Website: lowes
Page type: review-order
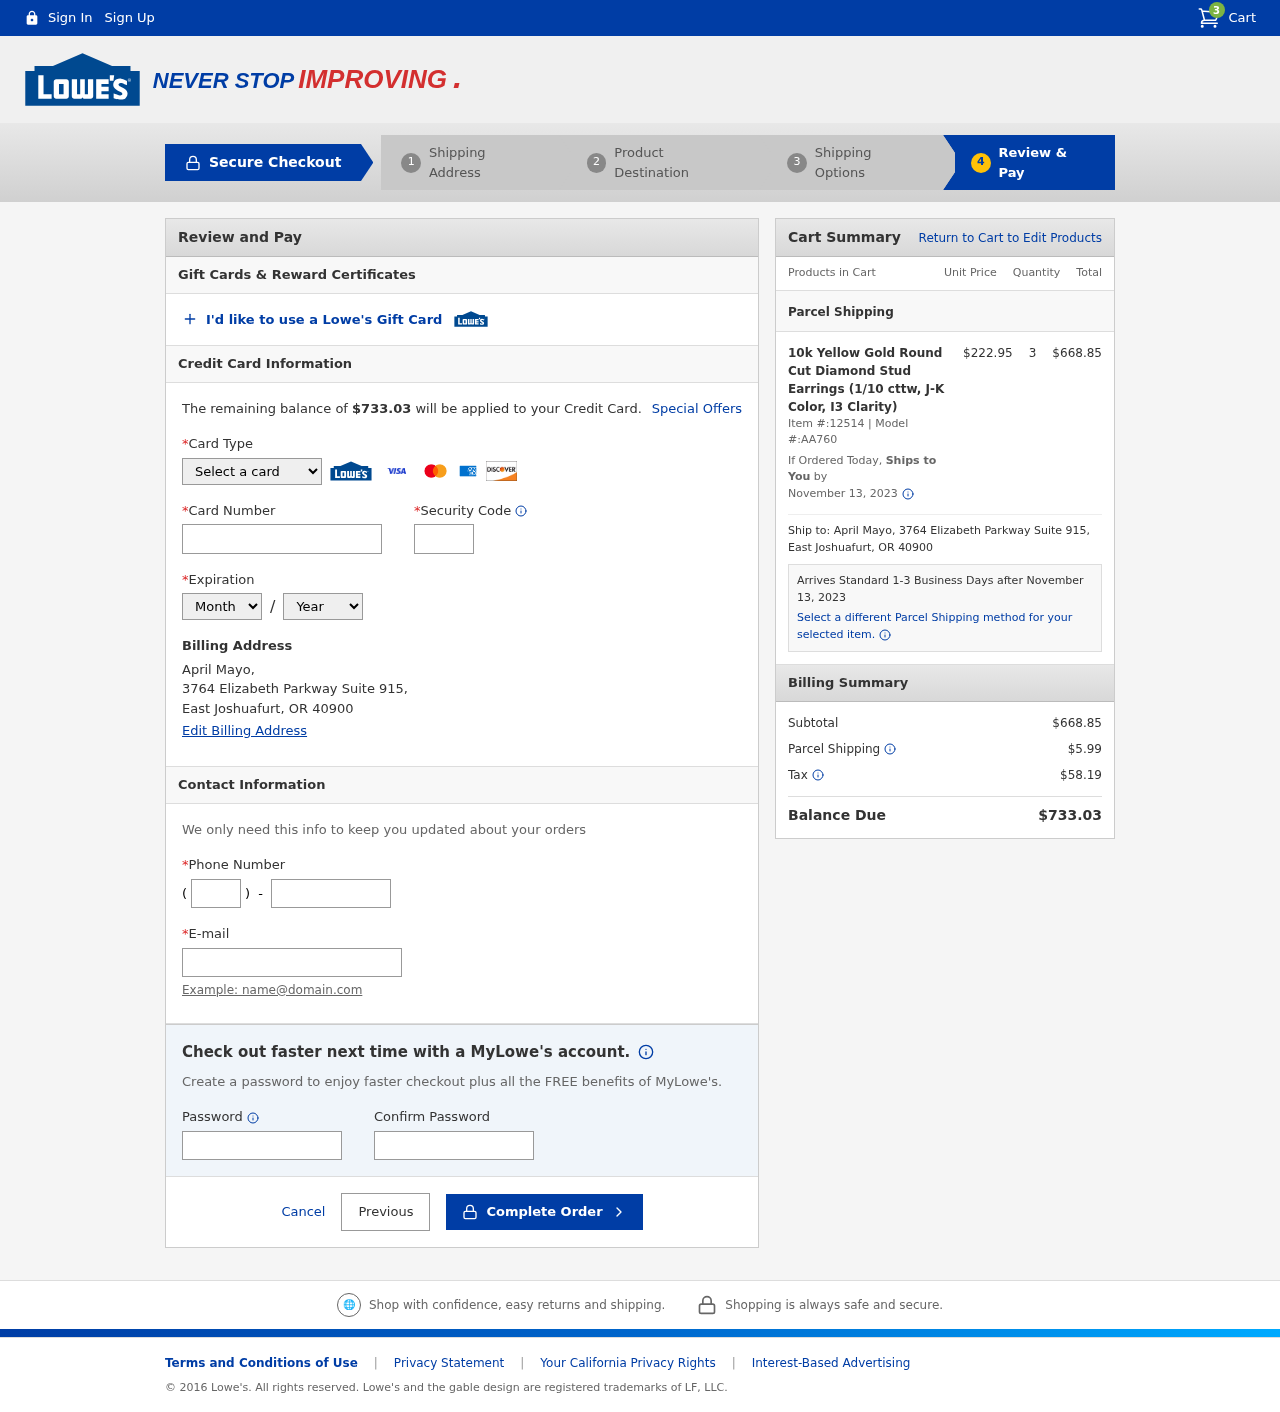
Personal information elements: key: PII_CARD_CVV
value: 3025
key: PII_CARD_EXPIRY_MONTH
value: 01
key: PII_CARD_EXPIRY_YEAR
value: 27
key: PII_CARD_NUMBER
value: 3749 1582 9231 619
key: PII_CARD_TYPE
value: American Express
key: PII_CITY
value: East Joshuafurt
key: PII_EMAIL
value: aprilmayo@hotmail.com
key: PII_FULLNAME
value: April Mayo,
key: PII_PHONE
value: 7908626960
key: PII_PHONE_AREA
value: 790
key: PII_POSTCODE
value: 40900
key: PII_STATE_ABBR
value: OR
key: PII_STREET
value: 3764 Elizabeth Parkway Suite 915,
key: PII_FULLNAME2
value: April Mayo
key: PII_STREET2
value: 3764 Elizabeth Parkway Suite 915
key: PII_CITY_STATE_ZIP2
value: East Joshuafurt, OR 40900
Product elements: key: PRODUCT1_NAME
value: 10k Yellow Gold Round Cut Diamond Stud Earrings (1/10 cttw, J-K Color, I3 Clarity)
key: PRODUCT1_PRICE
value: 222.95
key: PRODUCT1_QUANTITY
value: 3
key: PRODUCT1_ITEM_NUMBER
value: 12514
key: PRODUCT1_MODEL_NUMBER
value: AA760
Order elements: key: ORDER_NUM_ITEMS
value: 3
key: ORDER_TOTAL
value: $733.03
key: ORDER_SHIPPING_DATE
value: November 13, 2023
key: ORDER_SUBTOTAL
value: $668.85
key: ORDER_SHIPPING_DATE2
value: November 13, 2023
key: ORDER_SUBTOTAL2
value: $668.85
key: ORDER_SHIPPING_COST
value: $5.99
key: ORDER_TAX
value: $58.19